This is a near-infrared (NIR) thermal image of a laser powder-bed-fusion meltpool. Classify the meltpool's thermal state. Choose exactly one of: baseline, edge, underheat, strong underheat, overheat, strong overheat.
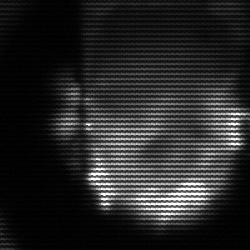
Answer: baseline